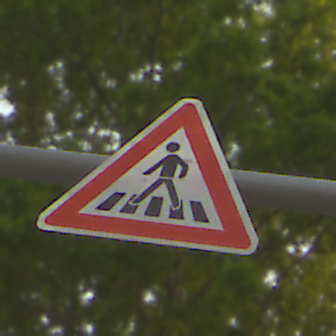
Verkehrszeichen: FussgaengerueberwegRechts
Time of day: SunriseSunset
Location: Outdoor (RoadRail)
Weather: Clear
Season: NotSpecified
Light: Natural